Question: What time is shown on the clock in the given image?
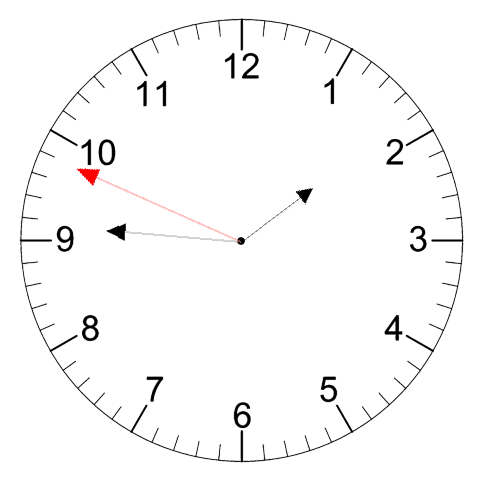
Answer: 01:45:49